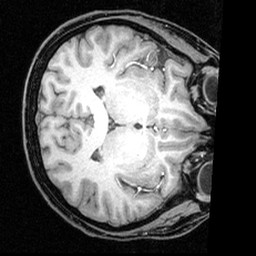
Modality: T1w
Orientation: axial
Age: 22
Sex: female